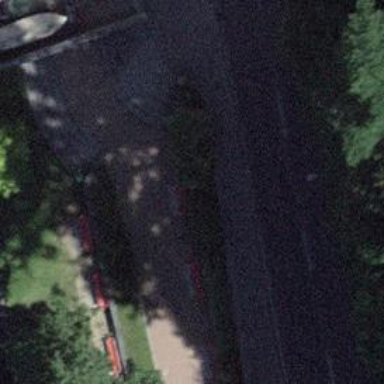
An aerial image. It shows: Bench.